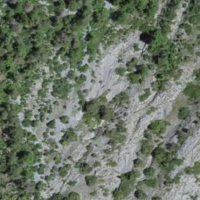
EUNIS habitat code: 48
Species observed at this site:
Caprimulgus europaeus